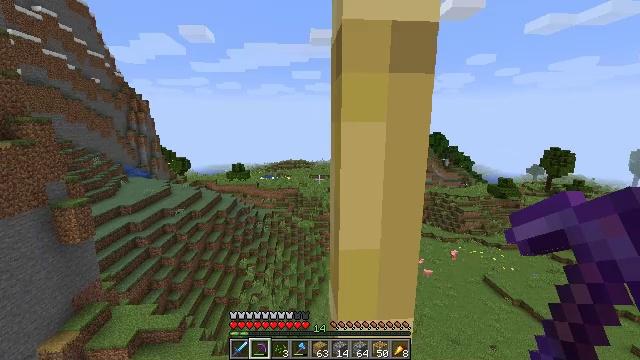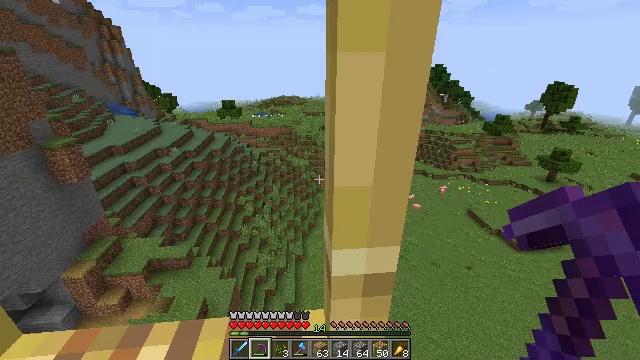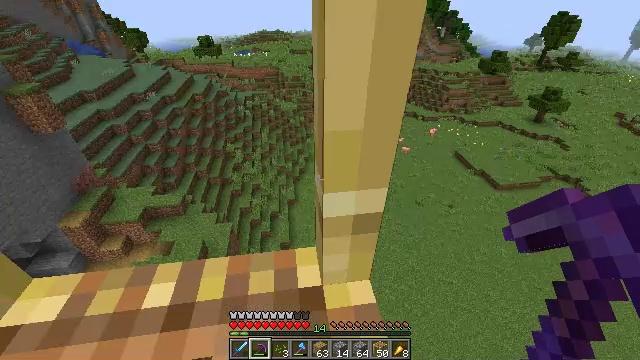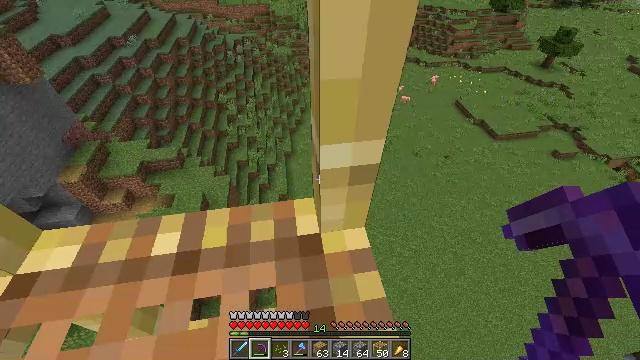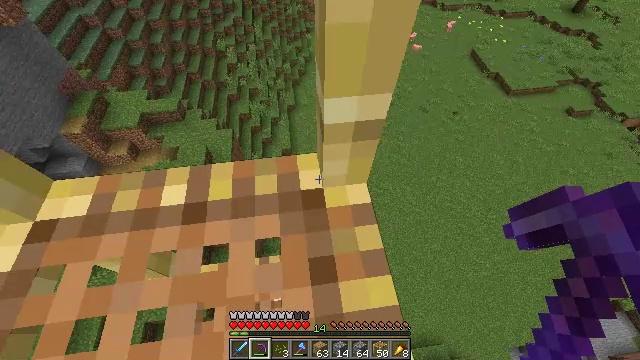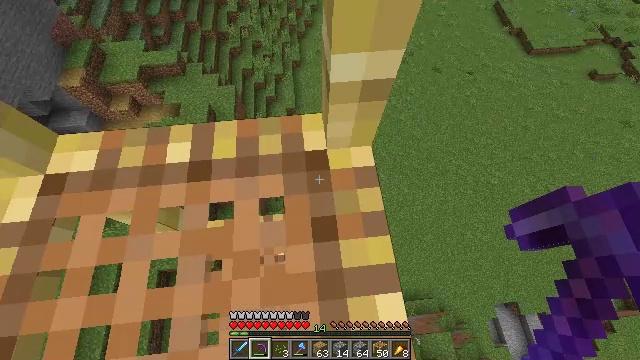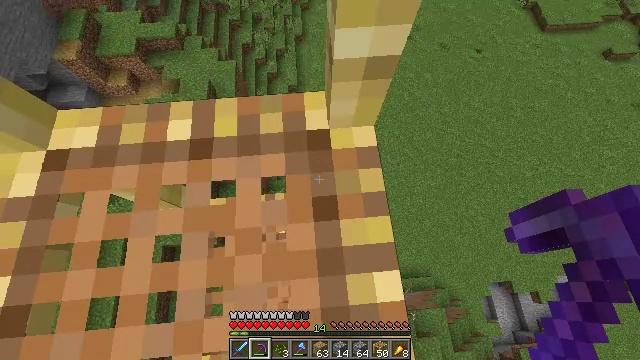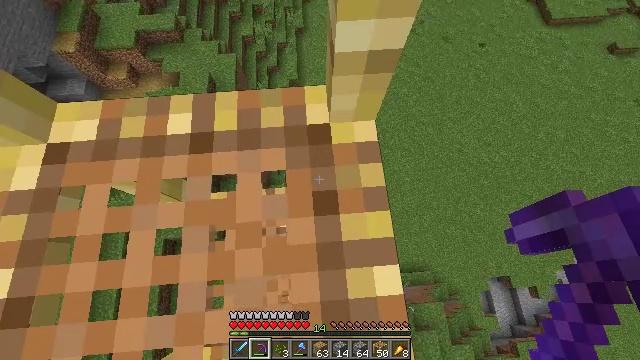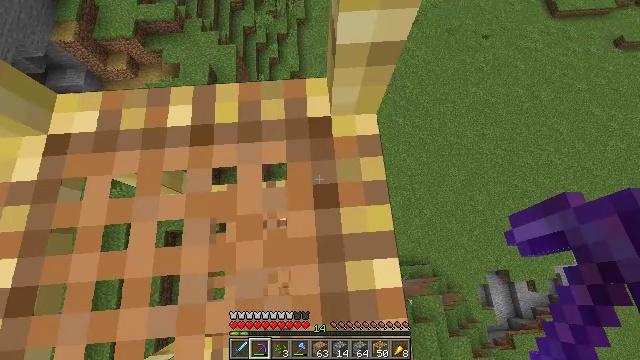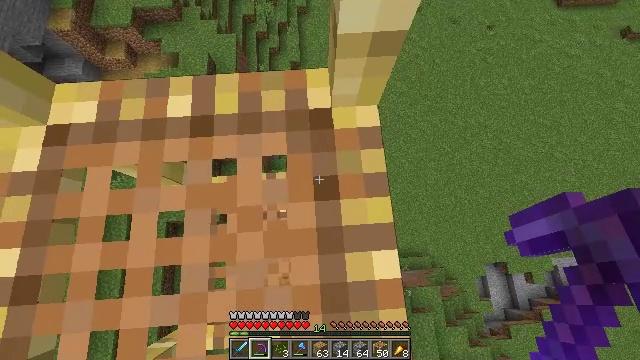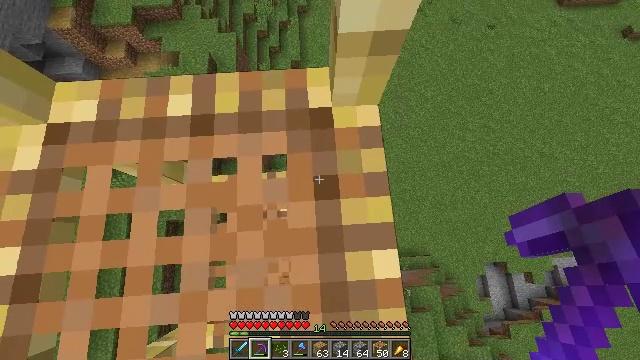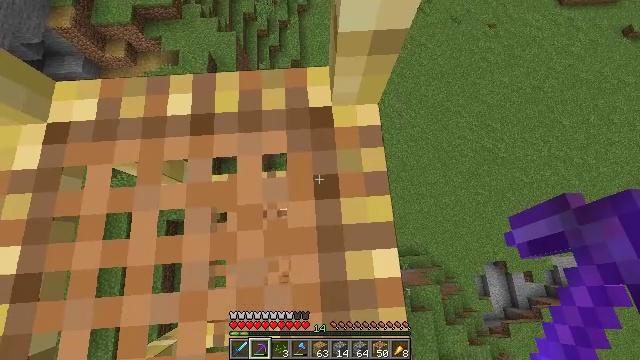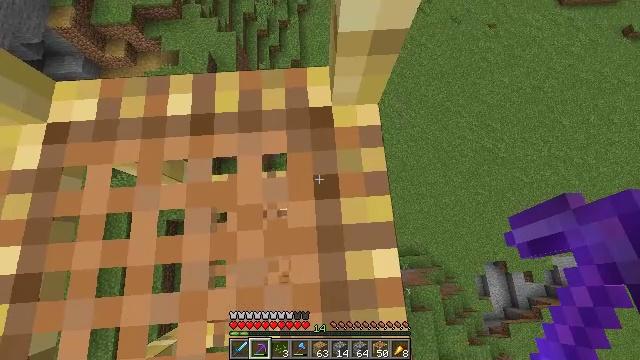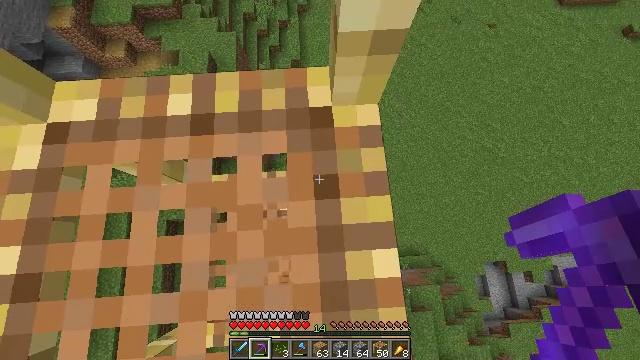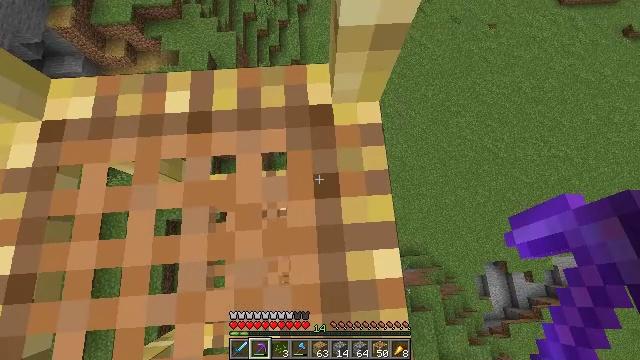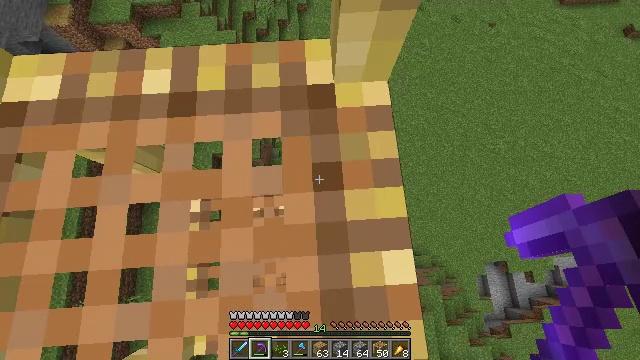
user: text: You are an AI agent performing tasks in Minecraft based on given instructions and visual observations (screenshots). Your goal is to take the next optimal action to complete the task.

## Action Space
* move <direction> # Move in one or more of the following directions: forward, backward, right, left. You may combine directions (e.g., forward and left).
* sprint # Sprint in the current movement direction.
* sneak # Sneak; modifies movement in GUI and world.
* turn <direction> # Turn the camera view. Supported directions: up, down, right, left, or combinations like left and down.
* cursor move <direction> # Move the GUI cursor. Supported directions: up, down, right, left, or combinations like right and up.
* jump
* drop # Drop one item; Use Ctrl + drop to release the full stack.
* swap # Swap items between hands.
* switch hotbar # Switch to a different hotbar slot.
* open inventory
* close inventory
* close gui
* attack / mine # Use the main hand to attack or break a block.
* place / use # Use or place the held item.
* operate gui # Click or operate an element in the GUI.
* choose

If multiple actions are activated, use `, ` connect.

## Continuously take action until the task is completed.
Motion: motion action
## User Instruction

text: Break the scaffolding for reuse.
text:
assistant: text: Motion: turn right and down
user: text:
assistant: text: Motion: turn right and down
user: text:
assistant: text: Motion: turn down
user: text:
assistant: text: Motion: turn left and down
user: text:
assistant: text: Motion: turn left and down
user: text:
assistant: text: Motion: turn down
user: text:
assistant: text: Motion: turn down
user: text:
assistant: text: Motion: turn down
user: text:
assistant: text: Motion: turn down
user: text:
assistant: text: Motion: no_op
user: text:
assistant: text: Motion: no_op
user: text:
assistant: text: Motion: no_op
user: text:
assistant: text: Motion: no_op
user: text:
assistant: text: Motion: sneak
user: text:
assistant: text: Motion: sneak
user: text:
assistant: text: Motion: sneak
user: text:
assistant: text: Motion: sneak
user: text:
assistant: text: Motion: sneak
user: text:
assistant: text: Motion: sneak
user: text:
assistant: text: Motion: sneak, turn left and down
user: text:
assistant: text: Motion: sneak, turn left and down
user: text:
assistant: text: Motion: sneak, turn left and down
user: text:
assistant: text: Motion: sneak
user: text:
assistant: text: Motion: sneak
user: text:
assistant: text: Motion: sneak
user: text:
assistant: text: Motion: move left, sneak
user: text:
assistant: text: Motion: move left, sneak
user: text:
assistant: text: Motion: move left, sneak
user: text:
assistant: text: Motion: sneak
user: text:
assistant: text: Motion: sneak